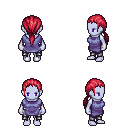
a pixel art fantasy rpg character, female body template, dark elf, purple skin, chain tabard jacket, metal pants, ruby red ponytail hairstyle, four views (front, back, left, right), 2x2 character sprite sheet, small pixel art, hard edges, no anti-aliasing